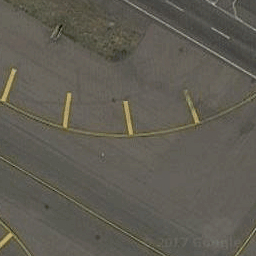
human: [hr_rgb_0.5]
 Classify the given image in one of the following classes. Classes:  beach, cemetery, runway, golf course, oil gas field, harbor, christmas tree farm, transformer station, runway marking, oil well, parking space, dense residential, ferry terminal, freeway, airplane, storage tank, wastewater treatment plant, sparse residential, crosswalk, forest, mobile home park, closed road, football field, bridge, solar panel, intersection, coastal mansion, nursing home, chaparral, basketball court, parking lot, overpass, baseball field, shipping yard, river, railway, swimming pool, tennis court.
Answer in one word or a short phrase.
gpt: runway marking